Question:
The 'Country' QListwidget is going to be populated with country names items and if the user drags that an item and drops it in capital QListWidget, it should show me the name of its capital , i.e that item text should change in capital QListWidget.
for example - an item named "Russia" in country listwidget , after dragging and dropping , the item should be renamed to "Moscow".
so far to enable drag and drop, i have just written this code,
'''
ui->country_listwidget->setDragEnabled(true);
'''
'ui->capital_listwidget->setAcceptDrops(true);'
is this possible in QT ?
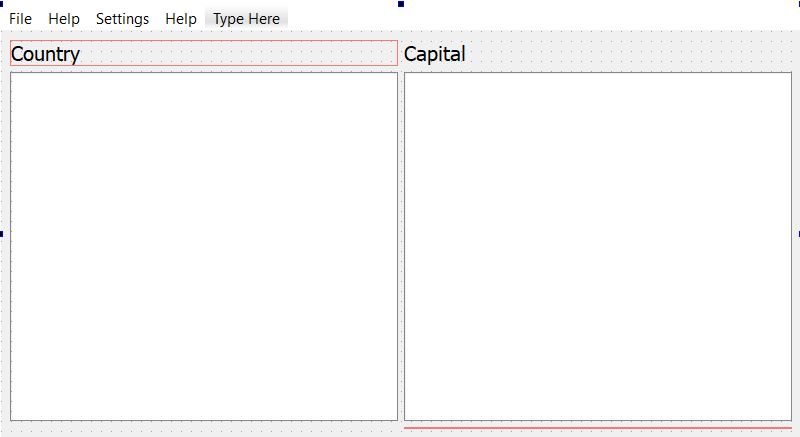
Answer: A simple solution is to create 2 roles that store each information, and then use a delegate to display the text depending on the view:
'''
#include <QtWidgets>
enum CustomRoles {
CounrtyRole = Qt::UserRole,
CapitalRole
};
class DisplayDelegate: public QStyledItemDelegate{
public:
DisplayDelegate(int displayRole=Qt::DisplayRole, QObject *parent=nullptr)
:QStyledItemDelegate(parent), m_displayRole(displayRole){}
int getDisplayRole() const{
return m_displayRole;
}
void setDisplayRole(int value){
m_displayRole = value;
}
protected:
void initStyleOption(QStyleOptionViewItem *option, const QModelIndex &index) const{
QStyledItemDelegate::initStyleOption(option, index);
QVariant value = index.data(m_displayRole);
if (value.isValid() && !value.isNull()) {
option->features |= QStyleOptionViewItem::HasDisplay;
option->text = displayText(value, option->locale);
}
}
private:
int m_displayRole;
};
int main(int argc, char *argv[])
{
QApplication a(argc, argv);
QListWidget *country_lw = new QListWidget;
country_lw->setItemDelegate(new DisplayDelegate(CounrtyRole));
QListWidget *capital_lw = new QListWidget;
capital_lw->setItemDelegate(new DisplayDelegate(CapitalRole));
country_lw->setDragEnabled(true);
capital_lw->setAcceptDrops(true);
QListWidgetItem *item1 = new QListWidgetItem;
item1->setData(CounrtyRole, "Country1");
item1->setData(CapitalRole, "Capital1");
country_lw->addItem(item1);
QListWidgetItem *item2 = new QListWidgetItem;
item2->setData(CounrtyRole, "Country2");
item2->setData(CapitalRole, "Capital2");
country_lw->addItem(item2);
QListWidgetItem *item3 = new QListWidgetItem;
item3->setData(CounrtyRole, "Country3");
item3->setData(CapitalRole, "Capital3");
country_lw->addItem(item3);
QWidget w;
QHBoxLayout *lay = new QHBoxLayout(&w);
lay->addWidget(country_lw);
lay->addWidget(capital_lw);
w.show();
return a.exec();
}
'''